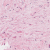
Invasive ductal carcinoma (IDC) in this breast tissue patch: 0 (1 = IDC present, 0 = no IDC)